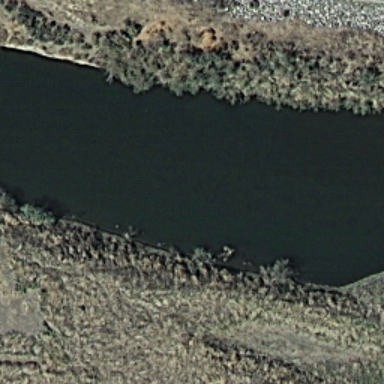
It is a river with black water go through an abandoned land .